Brain MRI, t1w sequence, axial 2D slice.
Patient: age 52, sex M, weight 78 kg, height 1.78 m
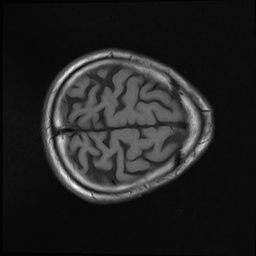